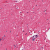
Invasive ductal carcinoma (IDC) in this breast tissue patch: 0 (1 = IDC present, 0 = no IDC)